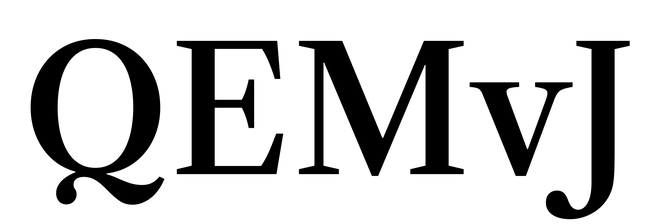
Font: LibreCaslonText_Medium